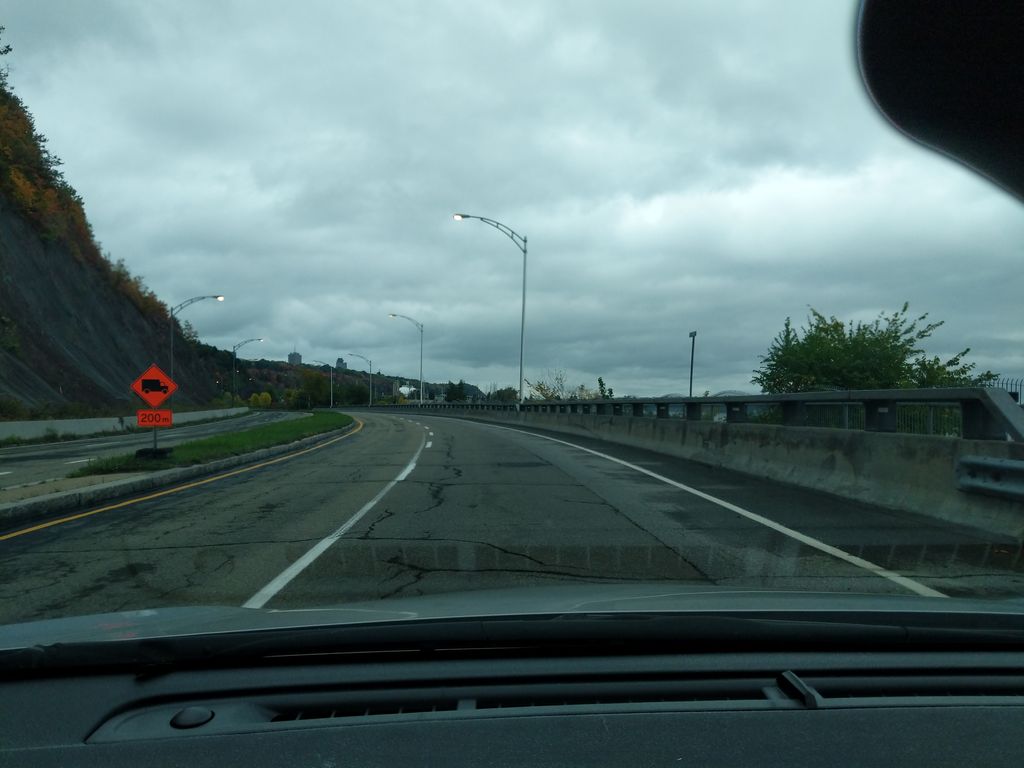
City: quebec_city